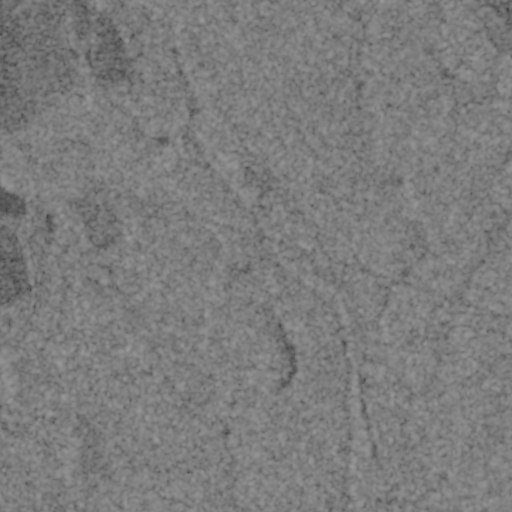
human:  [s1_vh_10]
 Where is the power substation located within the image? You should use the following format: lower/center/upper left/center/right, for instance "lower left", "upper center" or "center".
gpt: The power substation is located in the center of the image.
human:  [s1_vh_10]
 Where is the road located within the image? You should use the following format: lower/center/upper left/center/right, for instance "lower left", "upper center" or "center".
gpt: There is no road in the image.

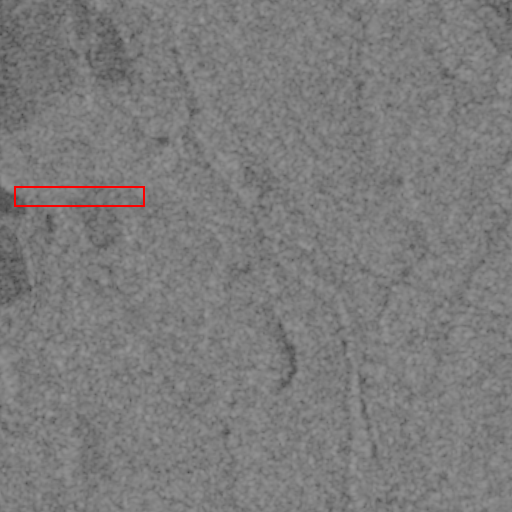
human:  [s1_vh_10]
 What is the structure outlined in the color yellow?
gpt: There is no yellow outline.
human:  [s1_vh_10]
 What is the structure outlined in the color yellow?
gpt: There is no structure outlined in yellow.